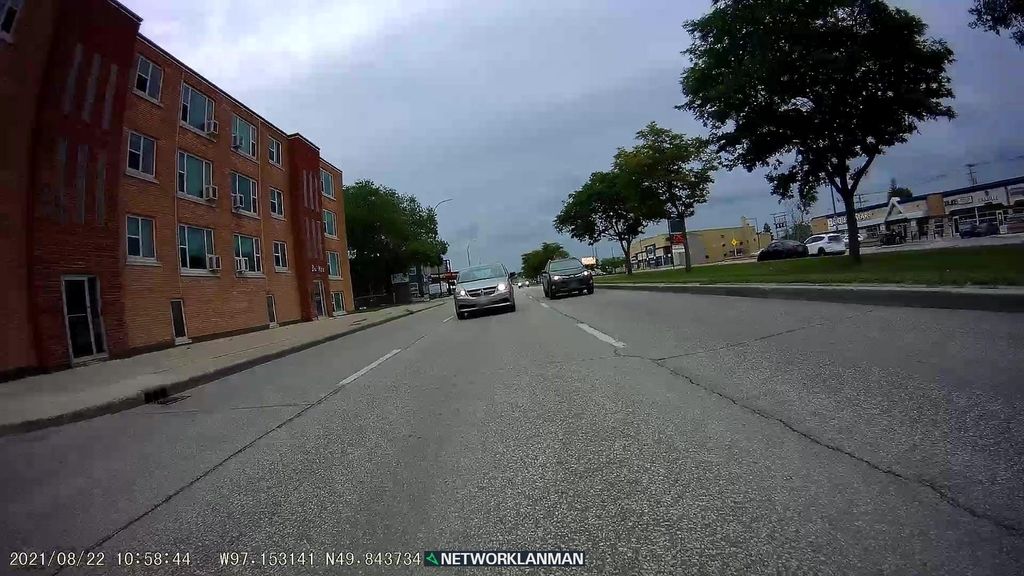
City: winnipeg